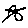
Label: star